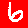
Digit: 6